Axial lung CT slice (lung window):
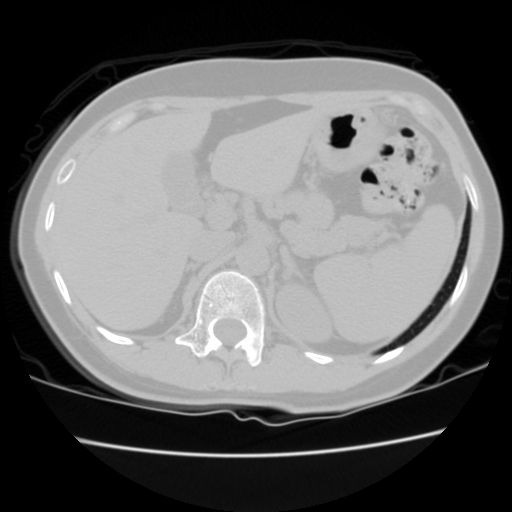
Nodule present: no